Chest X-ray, PA view. Patient: 9 years old, sex F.
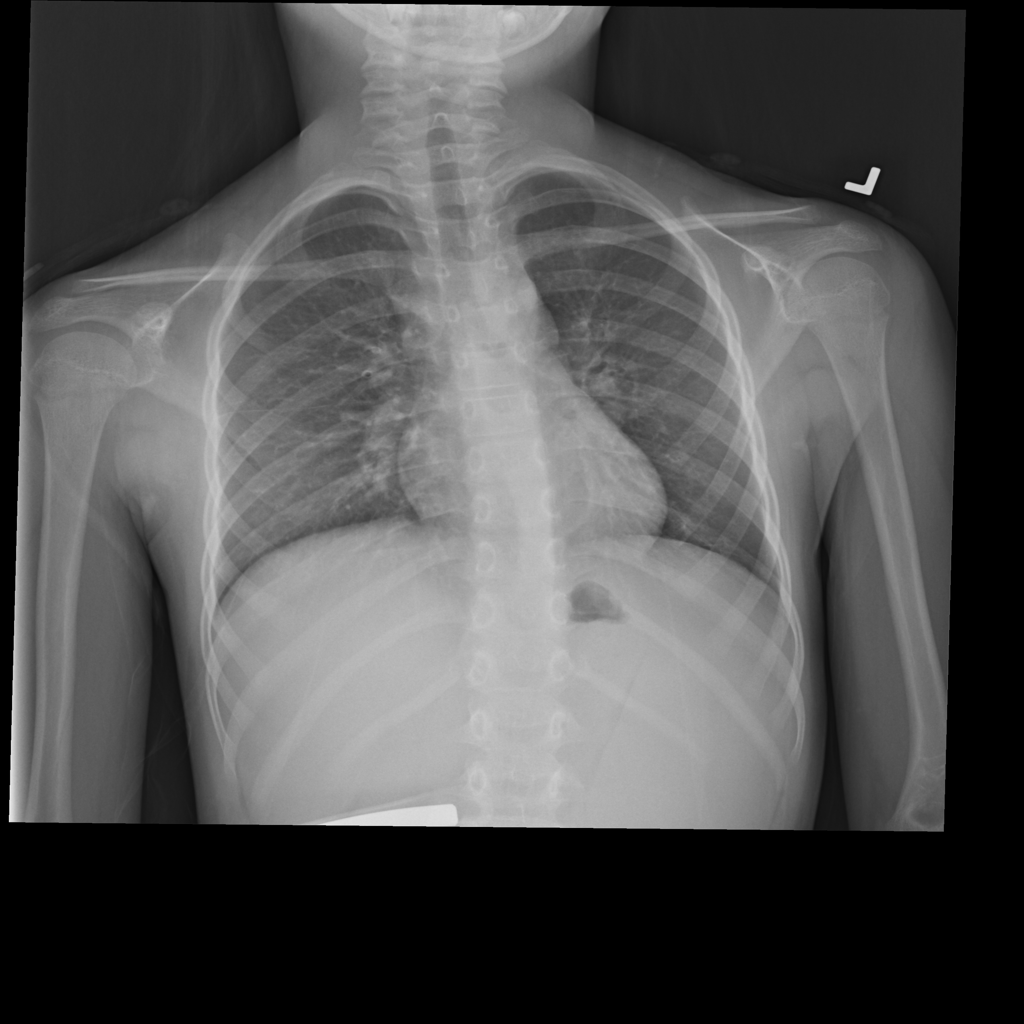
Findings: No Finding